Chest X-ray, PA view. Patient: 45 years old, sex M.
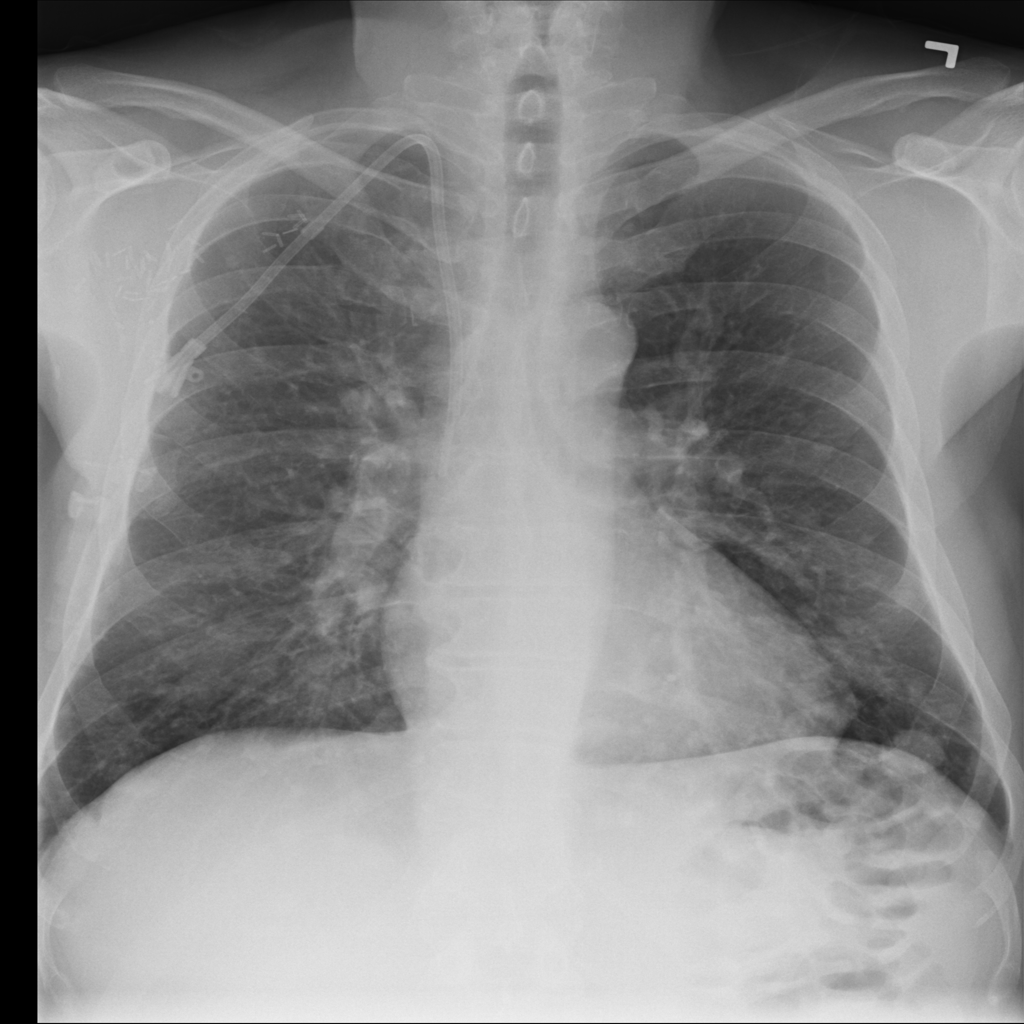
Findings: Edema